Question: I'm trying to display a data in a chart using d3, by making 2 separate api calls with same data but different dates.
1st api call:
'''
var data1 = { 'name' : 'test',
'id' : 7948237982937,
'startDate': startDate1,
'endDate': endDate1,
'tz': getTimezoneOffset() };
var data2: { 'name' : 'test',
'id' : 7948237982937,
'startDate': startDate2,
'endDate': endDate2,
'tz': getTimezoneOffset() };
'''
I'm trying to make the calls and display the graph as follows:
Where the bold line represents one set of 'start and end dates (startDate1 and endDate1)' and the dotted line represents the second set of 'start and ends dates(startDate2 and endDate2)'.

i tried this:
'''
draw: function(){
getData();
getData2();
},
getData: function() {
var self = this;
self.showLoading();
$.get('url', data1, function(response) {
console.log("success" + response);
});
},
getData2: function() {
var self = this;
self.showLoading();
$.get('url', data2, function(response) {
console.log("success" + response);
});
}
'''
However this does not work for me at all...it just displays only one data info in the graph.
EDIT:::::
This is what i tried with the given ex below: I have rest call that returns data in this format: all the data is similar except for the date..
'''
data: //returns
Object {sale: "202", year: "2000", date: "12"}
data2: //returns
Object {sale: "202", year: "2000", date: "24"}
'''
Now when i tried accessing the 'lineGen(data)', it returns null.
<URL>
and I see no data displayed...
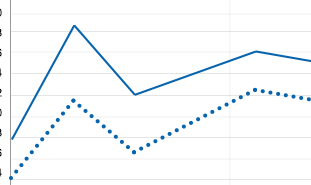
Answer: You have two data sets and two lines. This means you want one path to be drawn using data1, and another path to be drawn using data2.
Here's an example. At the end, he just appends a second svg:path to the chart and draws data2 on it.
<URL>
In your case you probably want to pre-insert two paths, and add classes to them like "seriesOneLine" and "seriesTwoLine". Then always draw your "getData" response into "seriesOneLine", and always draw your "getData2" into "seriesTwoLine".
I can't really be more specific without seeing some of your rendering code.
Your fiddle data is two series with one data point each. You are trying to draw a line chart with a single point. I changed your data to this:
'''
var data = [{
"sale": "202",
"year": "2000",
},{
"sale": "200",
"year": "2001"
}];
var data2 = [{
"sale": "202",
"year": "2000",
}, {
"sale": "140",
"year": "2001"
}];
'''
And two lines showed up.